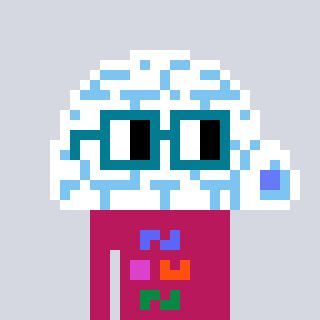
a pixel art character with square dark green glasses, a igloo-shaped head and a darkpink-colored body on a cool background